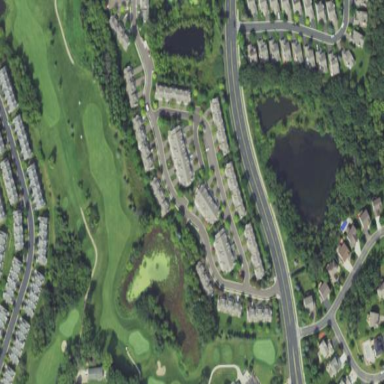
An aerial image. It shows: Golf course surrounded by greenery.